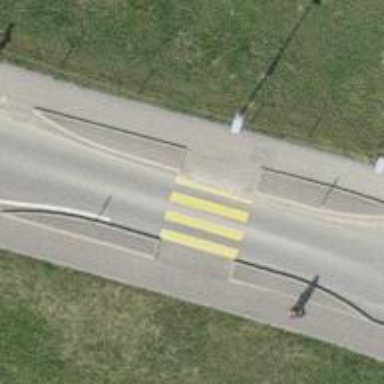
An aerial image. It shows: Marked crossing on the road with clear markings.